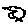
Label: bird